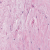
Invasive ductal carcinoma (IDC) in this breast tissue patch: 0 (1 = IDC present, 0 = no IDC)